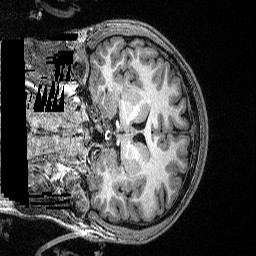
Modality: T1w
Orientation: coronal
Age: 23
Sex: male
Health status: healthy
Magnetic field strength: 3 T
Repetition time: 2.53 s
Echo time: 0.00331 s